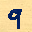
Label: 9